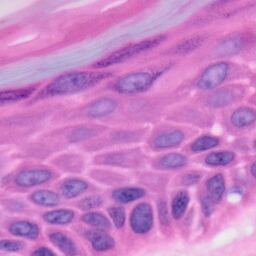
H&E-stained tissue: Skin